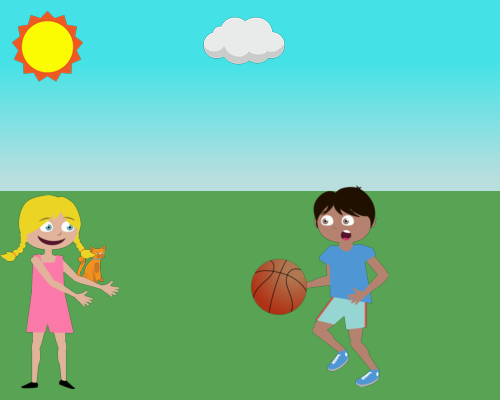
top middle small cloud top left small sun below sun girl facing right arms out happy not showing teeth behind girl below sun small cat facing right girl left hand covers cat body part right side boy standing with o mouth 2 inches from right edge and holding basketball can i